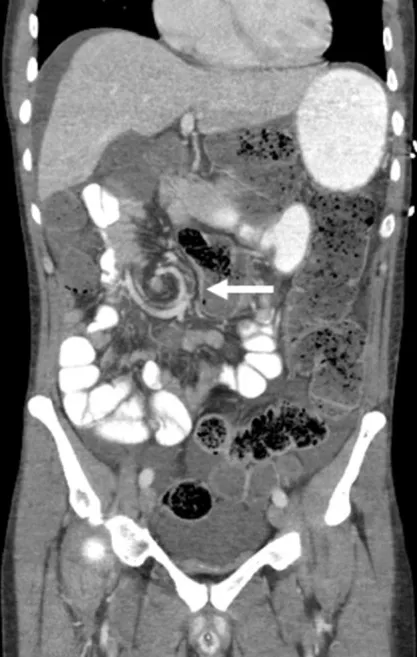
A; CT scan of the abdomen demonstrates a "whirl sign" which is when the bowel rotates arounds its mesentery leading to whirls of the mesenteric vessels.
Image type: radiology (ct)